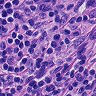
Metastatic tissue present: no